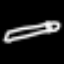
Label: pencil